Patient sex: M
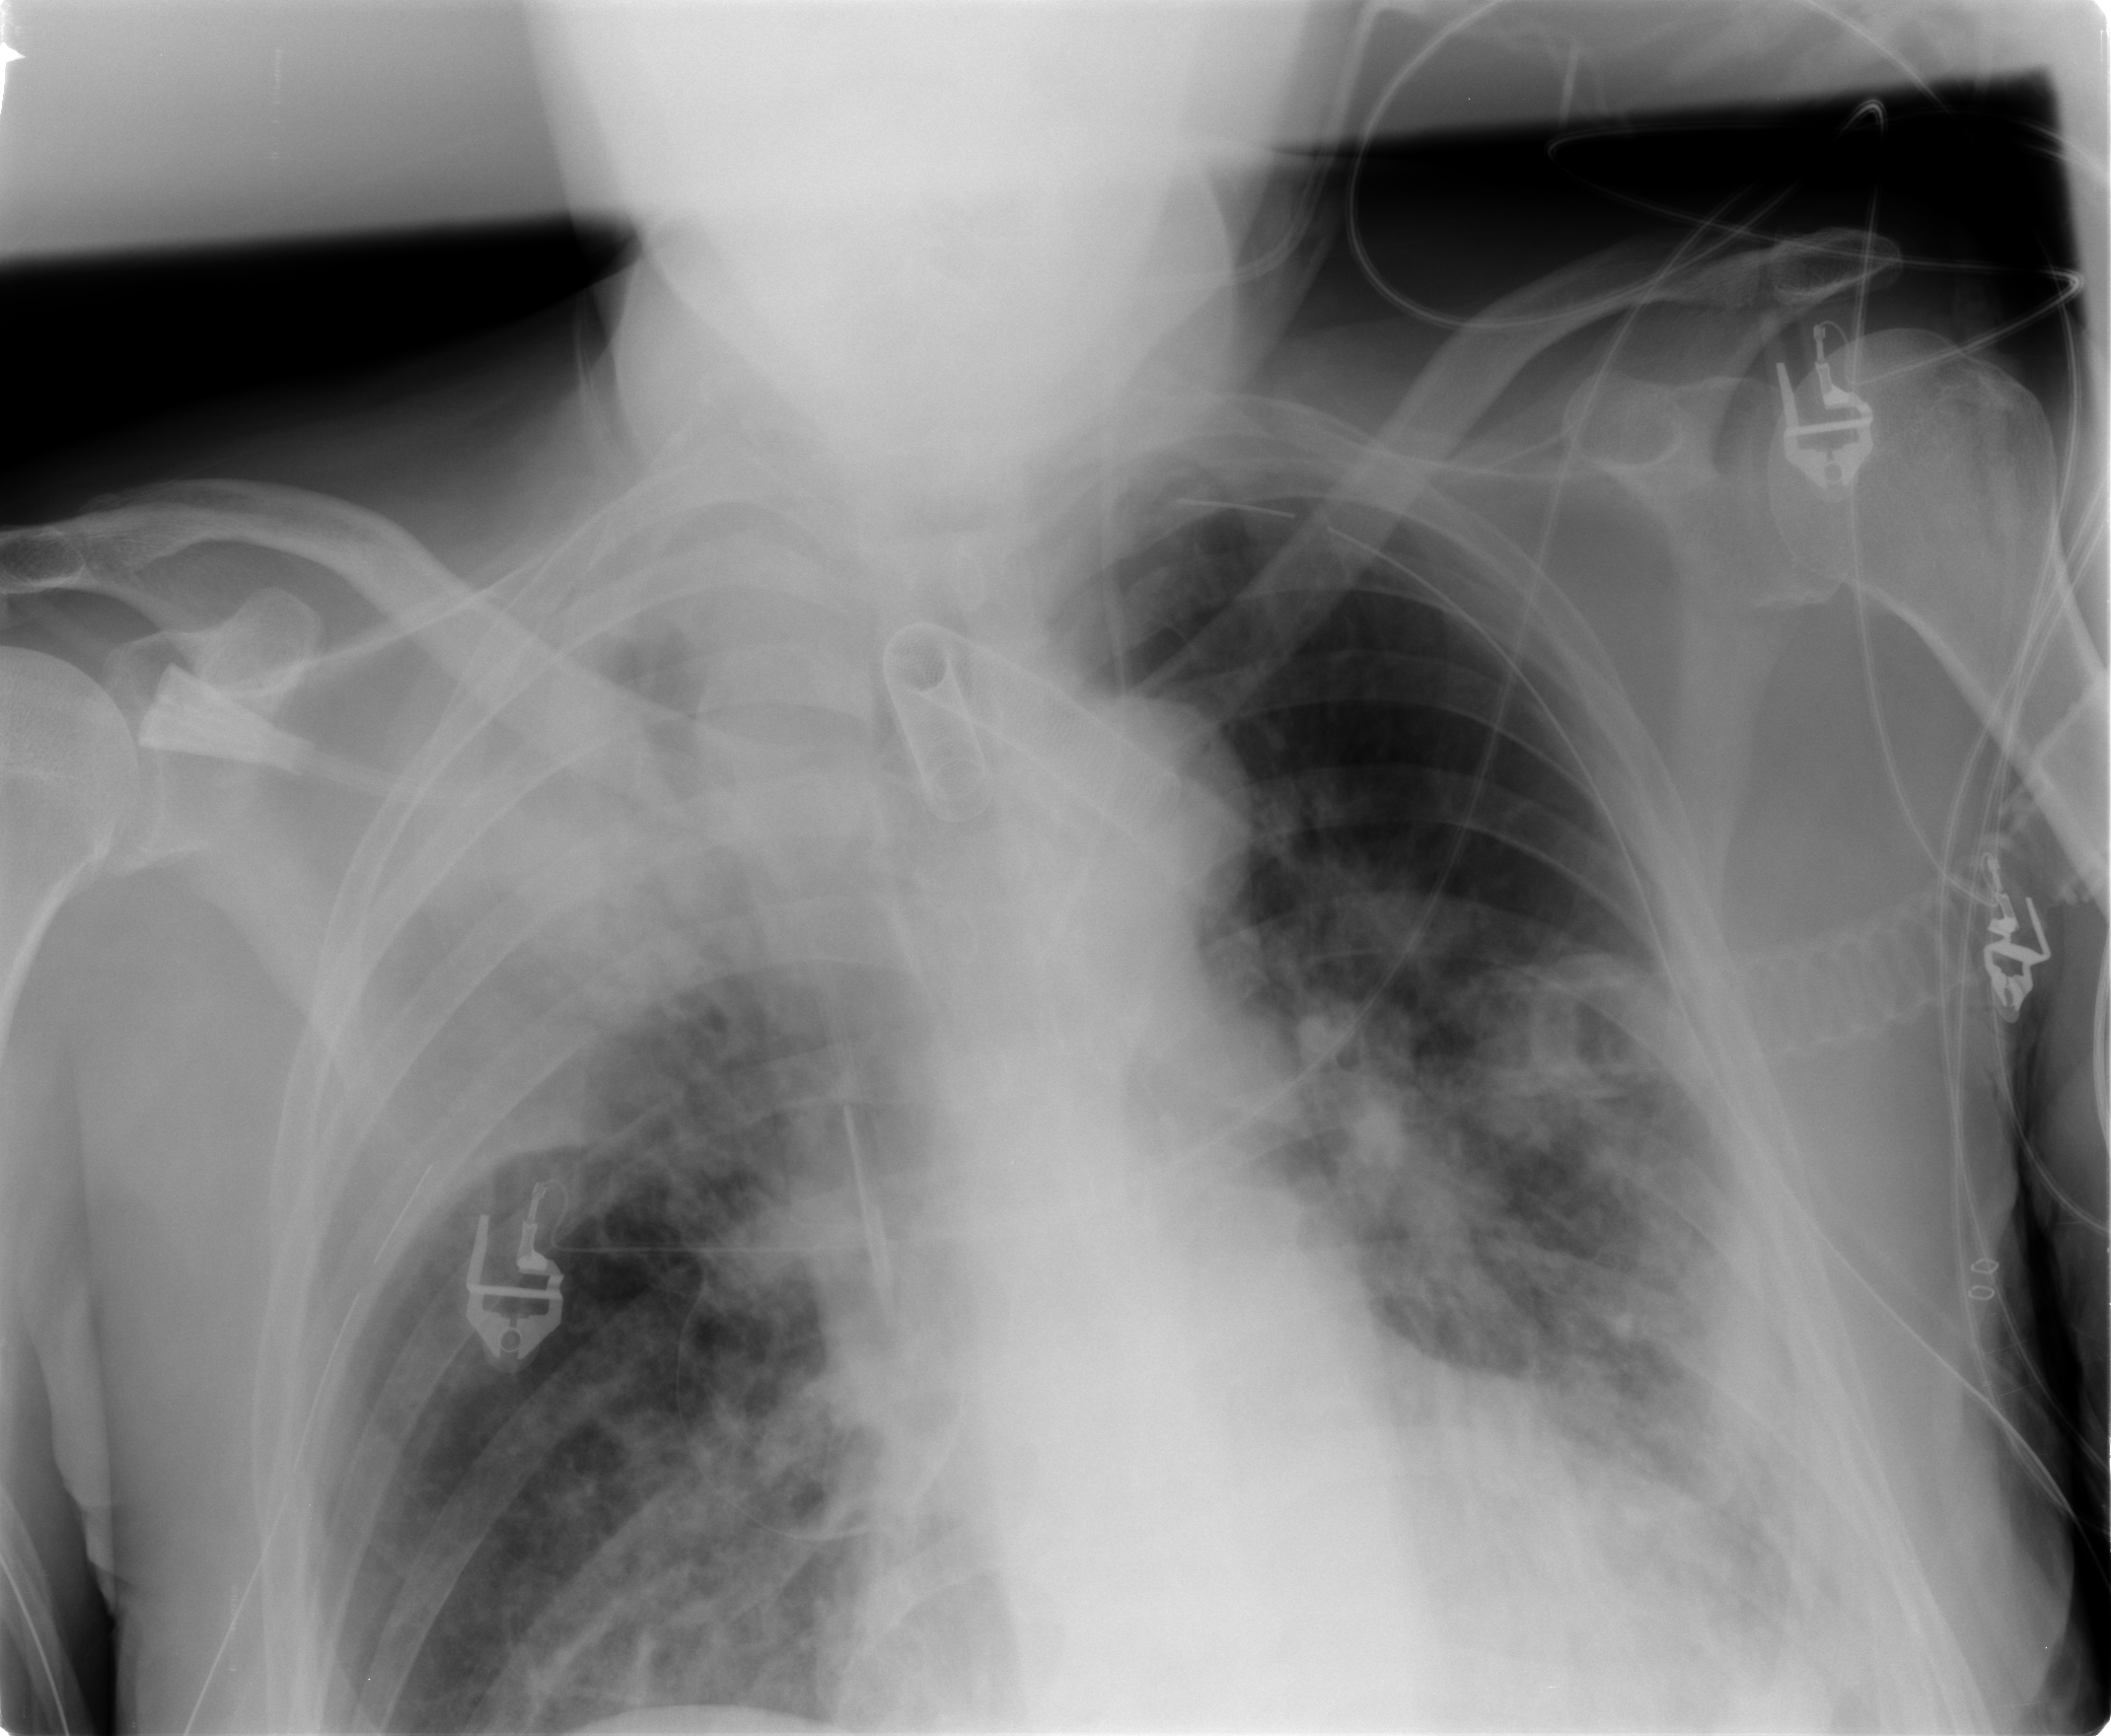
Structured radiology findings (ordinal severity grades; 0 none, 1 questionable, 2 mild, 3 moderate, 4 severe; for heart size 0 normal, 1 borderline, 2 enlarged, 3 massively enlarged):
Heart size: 0
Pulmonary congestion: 1
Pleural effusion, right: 0
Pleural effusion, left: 2
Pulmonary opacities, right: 3
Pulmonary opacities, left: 2
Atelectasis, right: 3
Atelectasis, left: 3